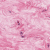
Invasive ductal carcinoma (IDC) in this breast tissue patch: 0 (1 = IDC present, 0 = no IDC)